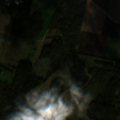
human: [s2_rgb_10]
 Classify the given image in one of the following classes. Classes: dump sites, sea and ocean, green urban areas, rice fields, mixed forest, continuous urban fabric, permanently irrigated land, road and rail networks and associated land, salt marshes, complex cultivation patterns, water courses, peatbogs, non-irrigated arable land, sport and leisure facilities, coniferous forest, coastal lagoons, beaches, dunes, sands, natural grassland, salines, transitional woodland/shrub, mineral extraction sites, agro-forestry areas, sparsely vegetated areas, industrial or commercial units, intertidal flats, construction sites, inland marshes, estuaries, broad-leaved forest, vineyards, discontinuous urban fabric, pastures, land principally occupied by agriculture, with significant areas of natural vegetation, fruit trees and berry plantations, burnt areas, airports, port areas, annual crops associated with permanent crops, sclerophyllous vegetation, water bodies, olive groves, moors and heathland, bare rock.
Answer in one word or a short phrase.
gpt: non-irrigated arable land, complex cultivation patterns, land principally occupied by agriculture, with significant areas of natural vegetation, mixed forest